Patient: sex F, age 36
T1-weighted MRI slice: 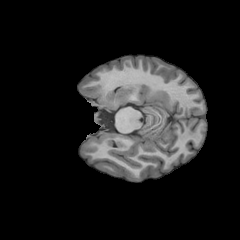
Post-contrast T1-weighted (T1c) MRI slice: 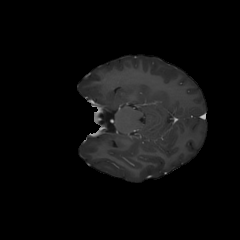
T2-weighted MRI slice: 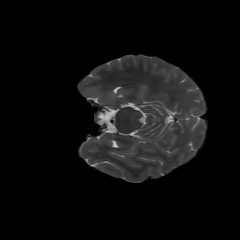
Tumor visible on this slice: no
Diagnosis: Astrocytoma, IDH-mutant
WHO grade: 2